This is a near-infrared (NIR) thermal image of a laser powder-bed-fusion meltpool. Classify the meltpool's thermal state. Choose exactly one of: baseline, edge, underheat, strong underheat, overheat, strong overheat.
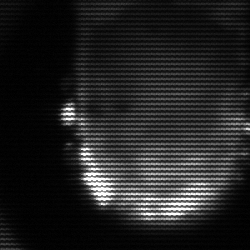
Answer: baseline